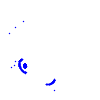
Particle: electron